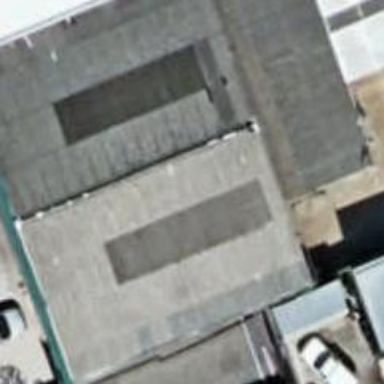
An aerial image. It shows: Car repair shop.